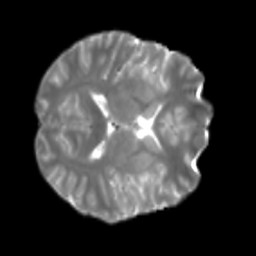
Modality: T2w
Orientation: axial
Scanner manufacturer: siemens
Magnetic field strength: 3 T
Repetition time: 4 s
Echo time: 0.0594 s